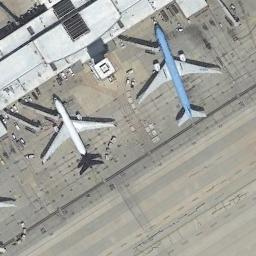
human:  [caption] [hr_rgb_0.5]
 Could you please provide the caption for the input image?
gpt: There is a white plane and a blue plane parked at the airport .

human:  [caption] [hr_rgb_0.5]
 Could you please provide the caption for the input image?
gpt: A blue plane and a white plane are stopped beside the terminal .

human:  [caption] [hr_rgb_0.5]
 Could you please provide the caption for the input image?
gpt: A blue plane and a white plane parked next to boarding bridges of the terminal while some facilities and cars beside .

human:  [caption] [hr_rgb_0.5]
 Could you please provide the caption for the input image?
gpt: Two planes of different sizes are neatly parked next to the buildings in the airport .

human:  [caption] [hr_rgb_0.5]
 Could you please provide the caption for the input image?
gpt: Two planes are in the parking lot next to the building .